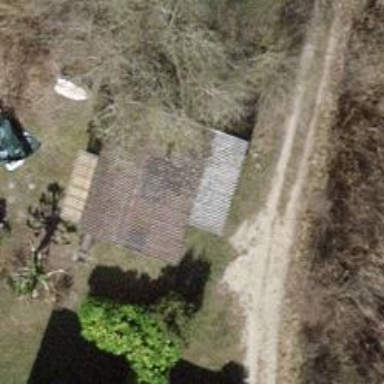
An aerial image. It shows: Simple house.